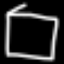
Label: square